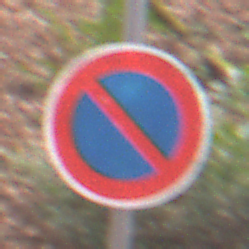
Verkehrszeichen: EingeschraenktesHalteverbot
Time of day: Midday
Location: Outdoor (Nature)
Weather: Overcast
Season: Autumn
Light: Natural